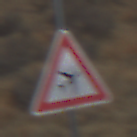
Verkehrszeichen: FlugbetriebLinks
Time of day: Midday
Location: Outdoor (Nature)
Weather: Clear
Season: NotSpecified
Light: Natural